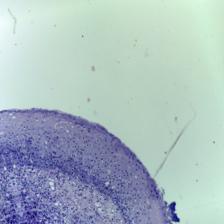
Diagnosis: Normal